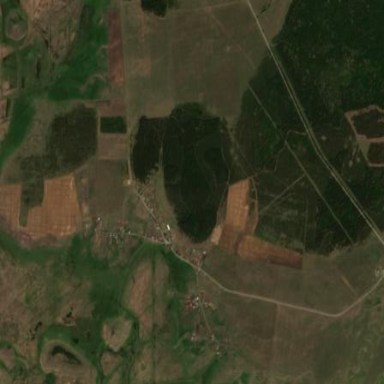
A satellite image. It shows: Village area.